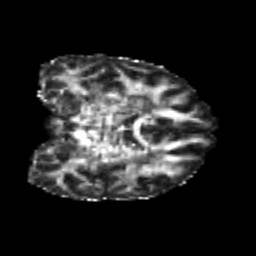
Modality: FA
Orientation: coronal
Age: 23
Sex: female
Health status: healthy
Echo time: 0.074 s